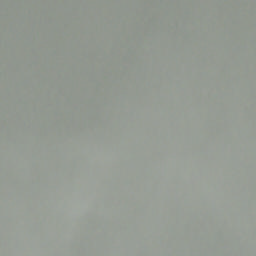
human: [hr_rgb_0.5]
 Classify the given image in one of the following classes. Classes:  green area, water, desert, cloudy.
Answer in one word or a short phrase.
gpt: cloudy